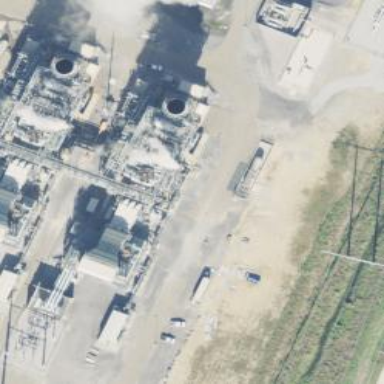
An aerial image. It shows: Gas-powered generator of the combined cycle type.